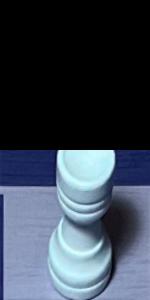
Label: Rook_White